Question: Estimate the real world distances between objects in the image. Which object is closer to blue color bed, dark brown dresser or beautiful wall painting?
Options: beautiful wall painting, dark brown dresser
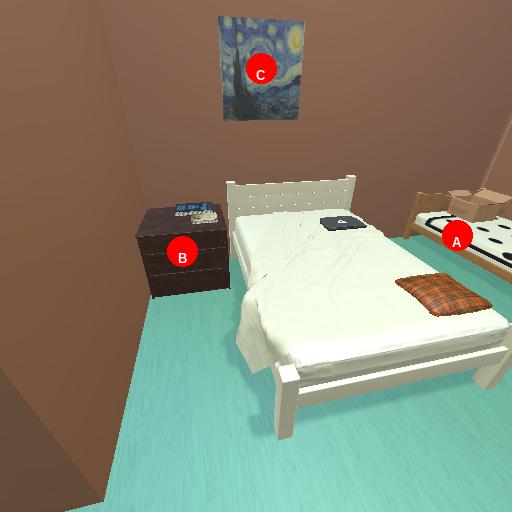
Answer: beautiful wall painting